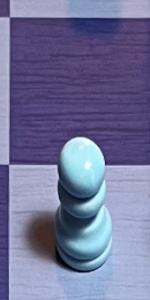
Label: Pawn_White